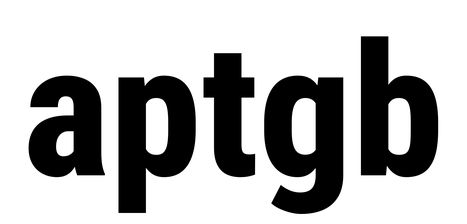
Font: Roboto_Condensed_ExtraBold